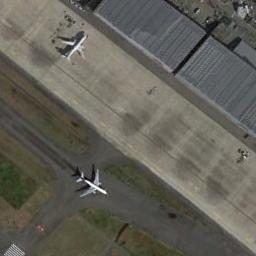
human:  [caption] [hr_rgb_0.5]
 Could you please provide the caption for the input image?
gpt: Two airplanes were in the open space beside the building .

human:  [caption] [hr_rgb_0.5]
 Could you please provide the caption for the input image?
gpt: Two airplanes are parked on the runway beside the airport .

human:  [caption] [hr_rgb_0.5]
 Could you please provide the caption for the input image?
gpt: One plane is on the open ground and the other one is on the runway .

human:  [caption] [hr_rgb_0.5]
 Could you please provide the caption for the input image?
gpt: A plane parked on the open area while another passing plane behind it .

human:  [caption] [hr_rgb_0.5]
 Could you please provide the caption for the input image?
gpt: Two planes is parked at the airport next to the grass and buildings .